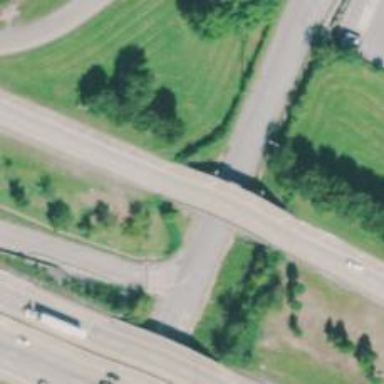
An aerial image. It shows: Bridge on motorway link.